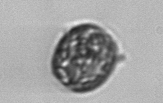
Label: Thalassiosira